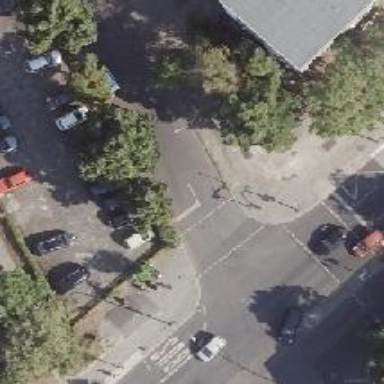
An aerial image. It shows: Road with traffic signals.